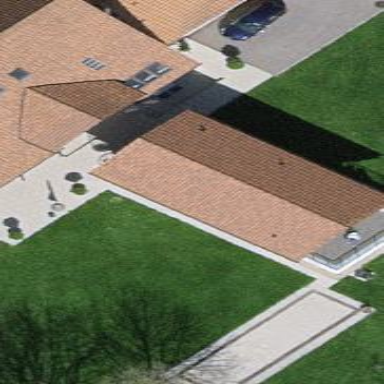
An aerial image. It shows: Building with gabled roof.